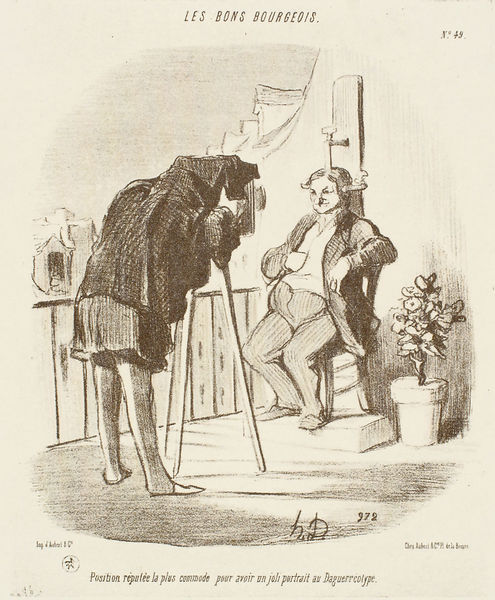
Titel: Position Réputée...pour...un portrait au daguerréotype, Les Bons Bourgeois, Bildtafel Nr. 49
Künstler: Honoré Daumier
Schlagwörter: fuß, hand, kopf, mann, landschaft, sitzen, blume, frankreich, skizze, stuhl, zeichnung, haus, tuch, fest, portrait, porträt, blumentopf, karikatur, dick, geländer, still, foto, fotografie, druck, bürger, daumier, französich, blumenstock, abbildung, fotograf, eingespannt, fotoapparat, kamera, stativ, requisite, fixierung, bourgoisie, 972